Chest X-ray. View position: PA
Patient age: 50
Patient sex: F
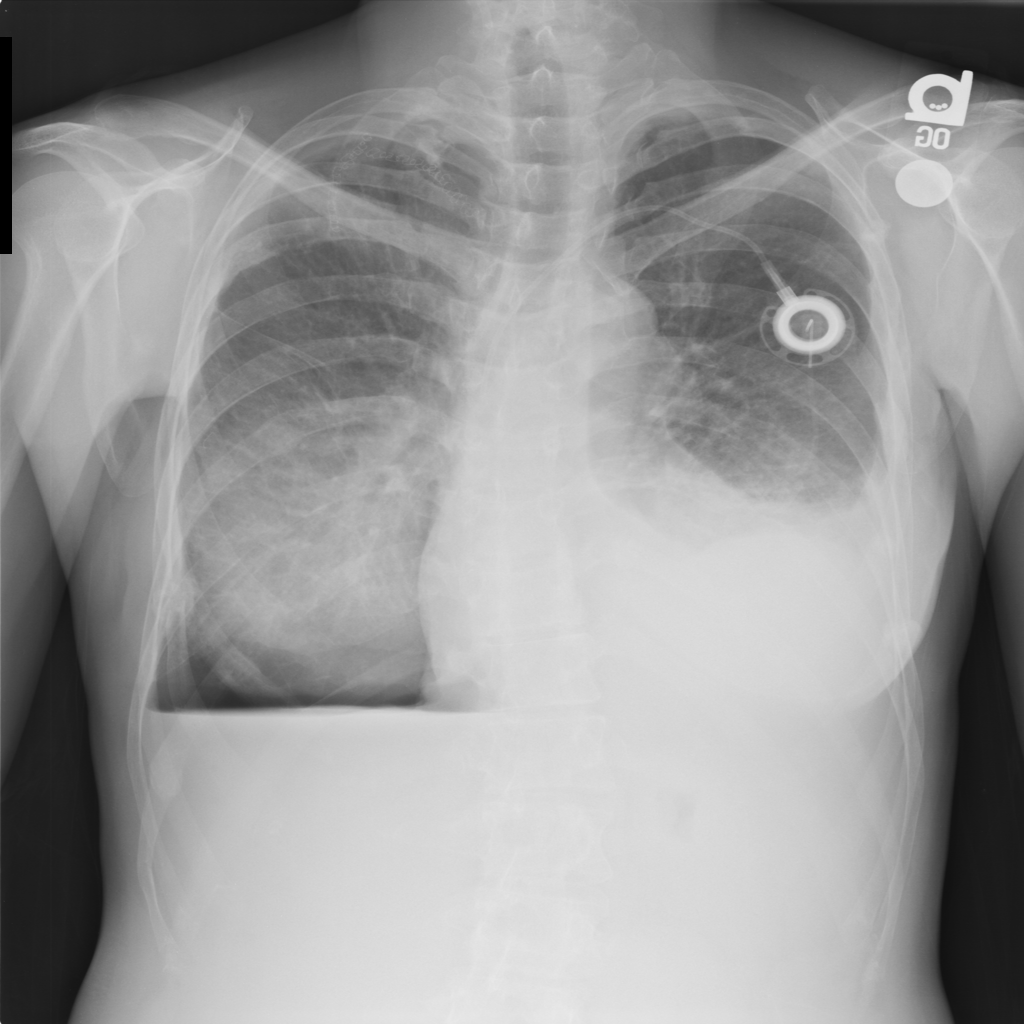
Finding: Pneumothorax